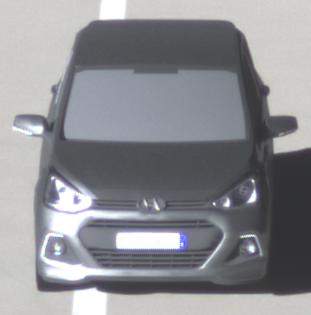
Make: Hyundai
Model: i10
Detailed model: Gen. 2
Model produced from: 2013
Model produced until: 2019
Doors: 5
Color: gray
Road condition: dry road
Daytime: morning or afternoon
Contrast: high contrast